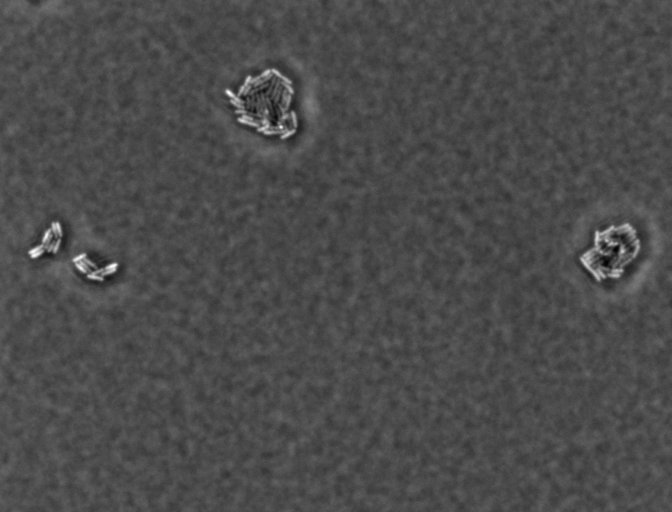
Salmonella enterica Enteritidis